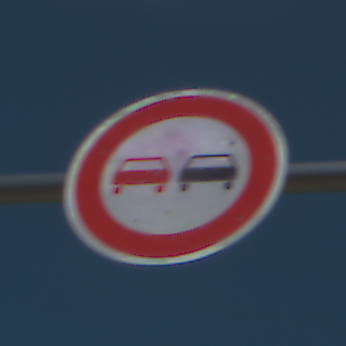
Verkehrszeichen: Ueberholverbot
Umgebung: Outdoor, Special
Tageszeit: Midday
Wetter: PartlyCloudy
Licht: Natural
Jahreszeit: NotSpecified
Kontrast: HighContrast